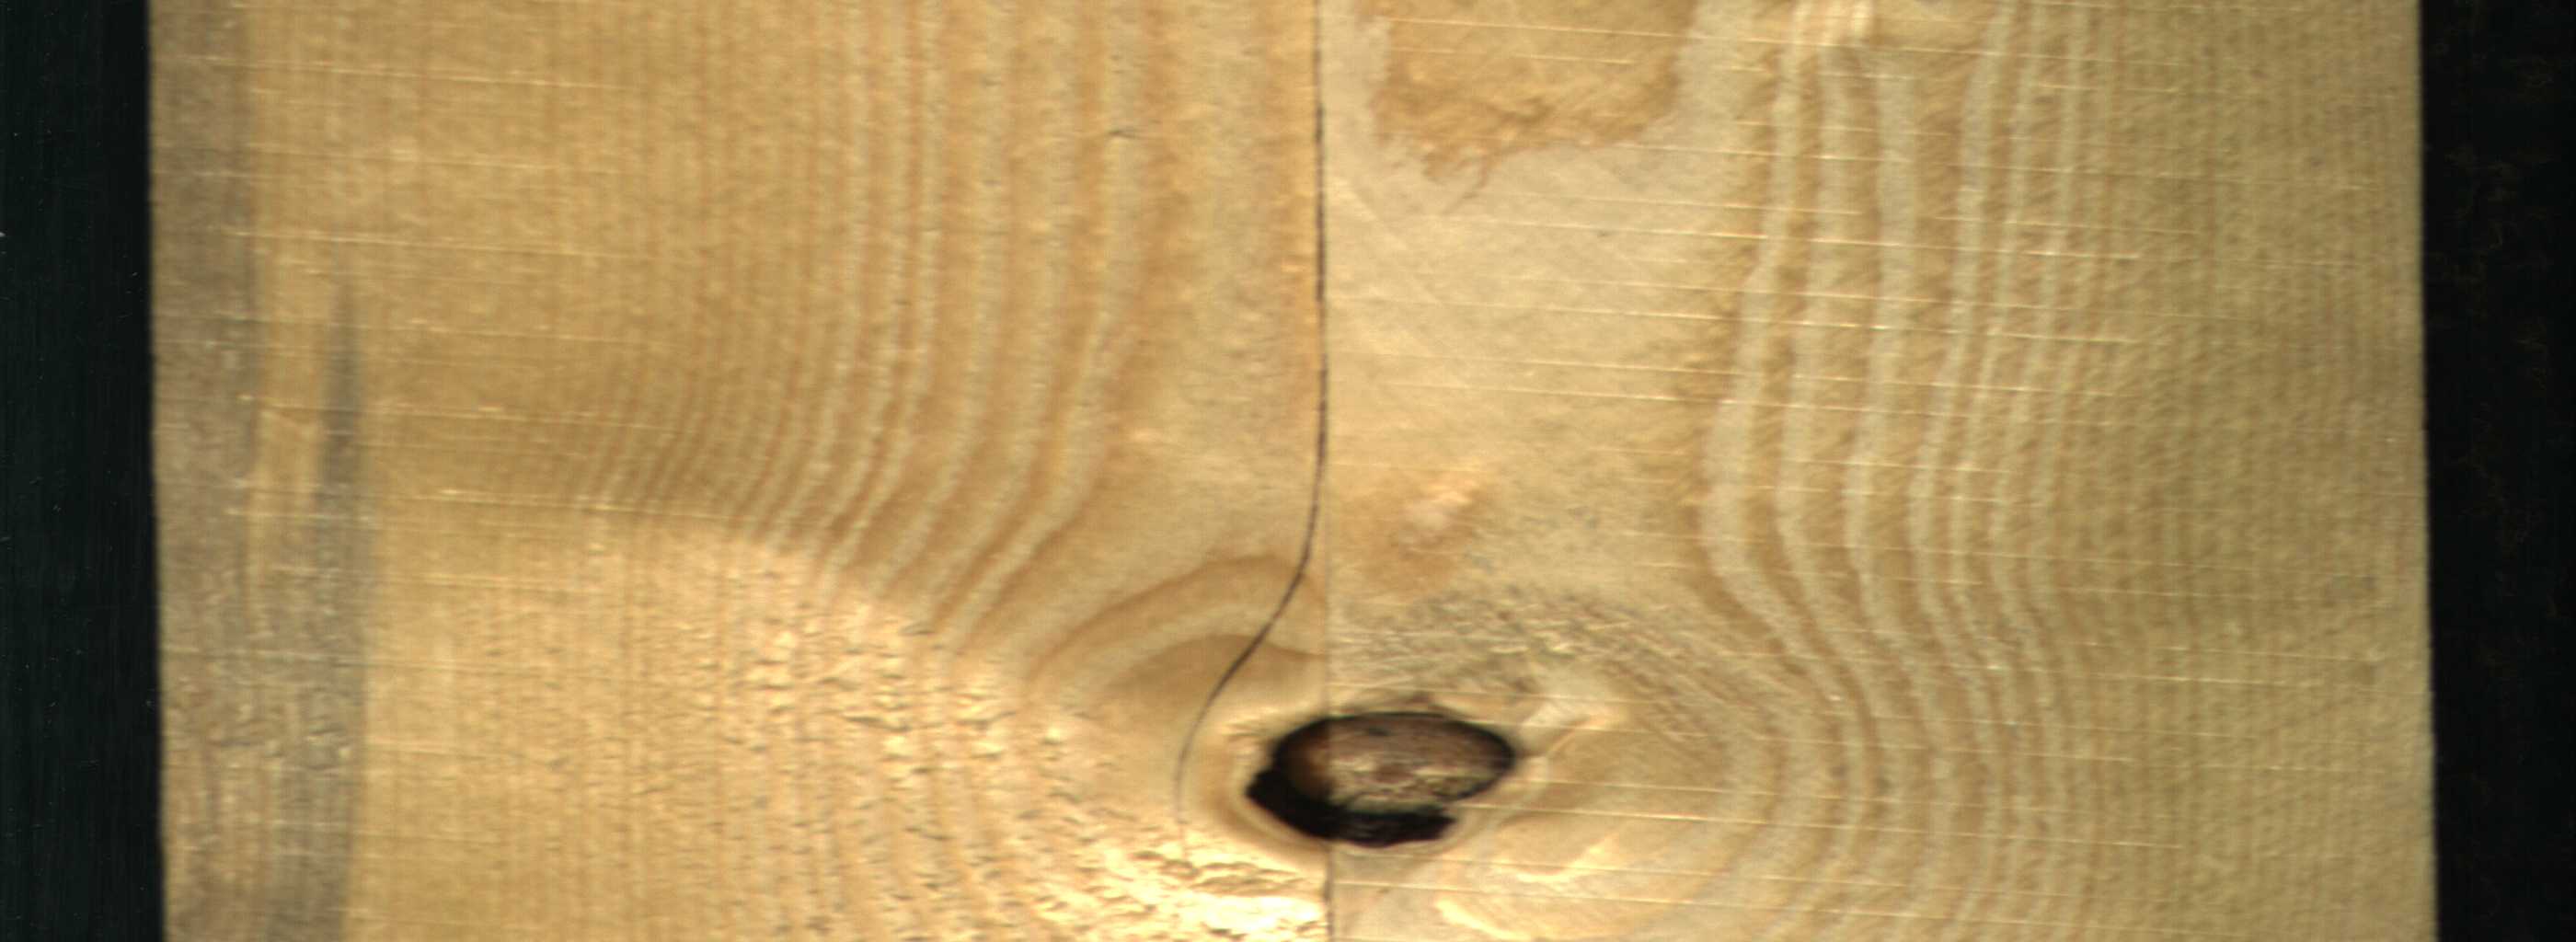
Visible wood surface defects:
Blue_Stain
Crack
Dead_Knot